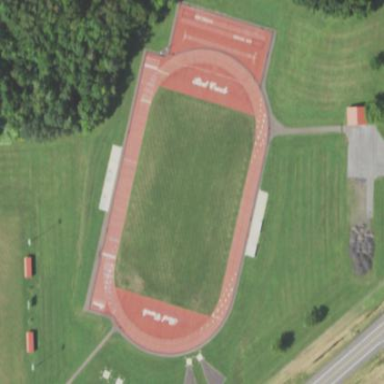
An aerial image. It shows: Athletics track located in leisure land area.